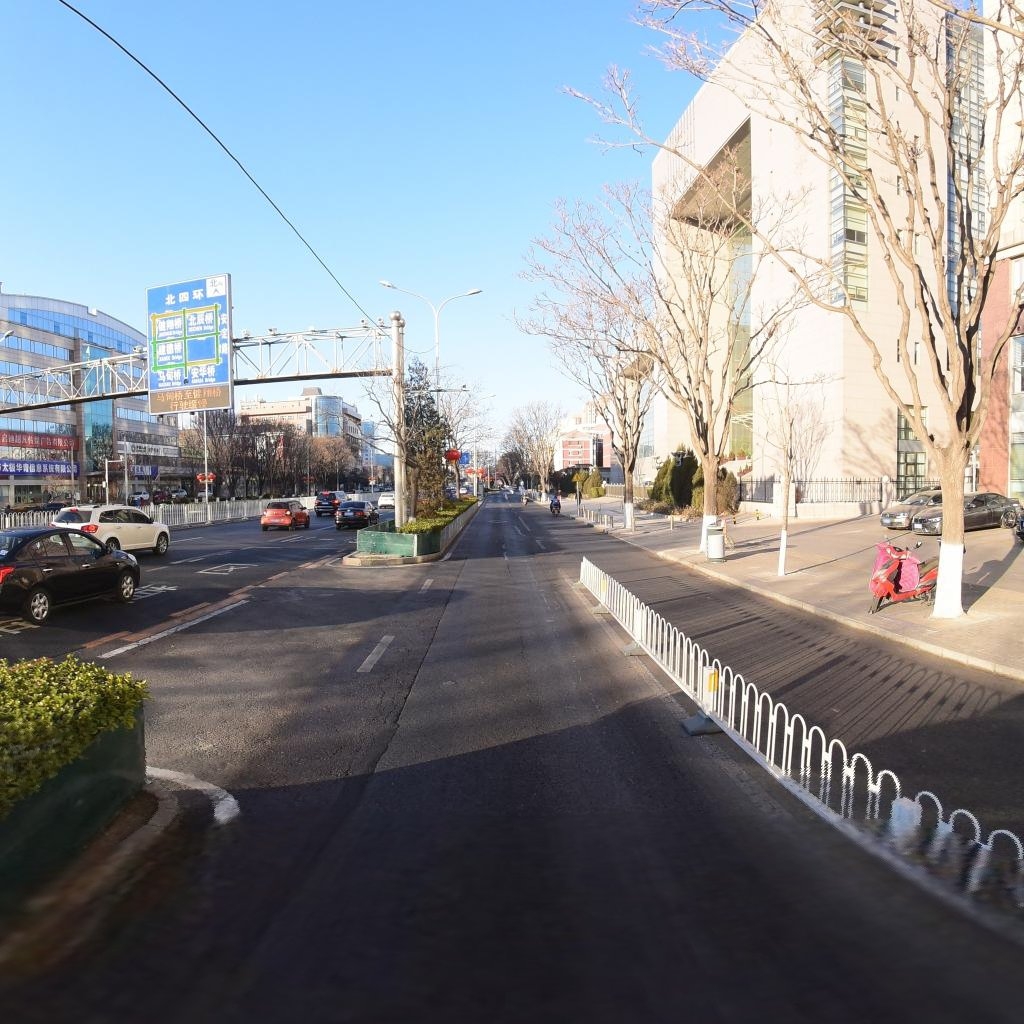
Region: Dongcheng
Road damage annotations: longitudinal crack